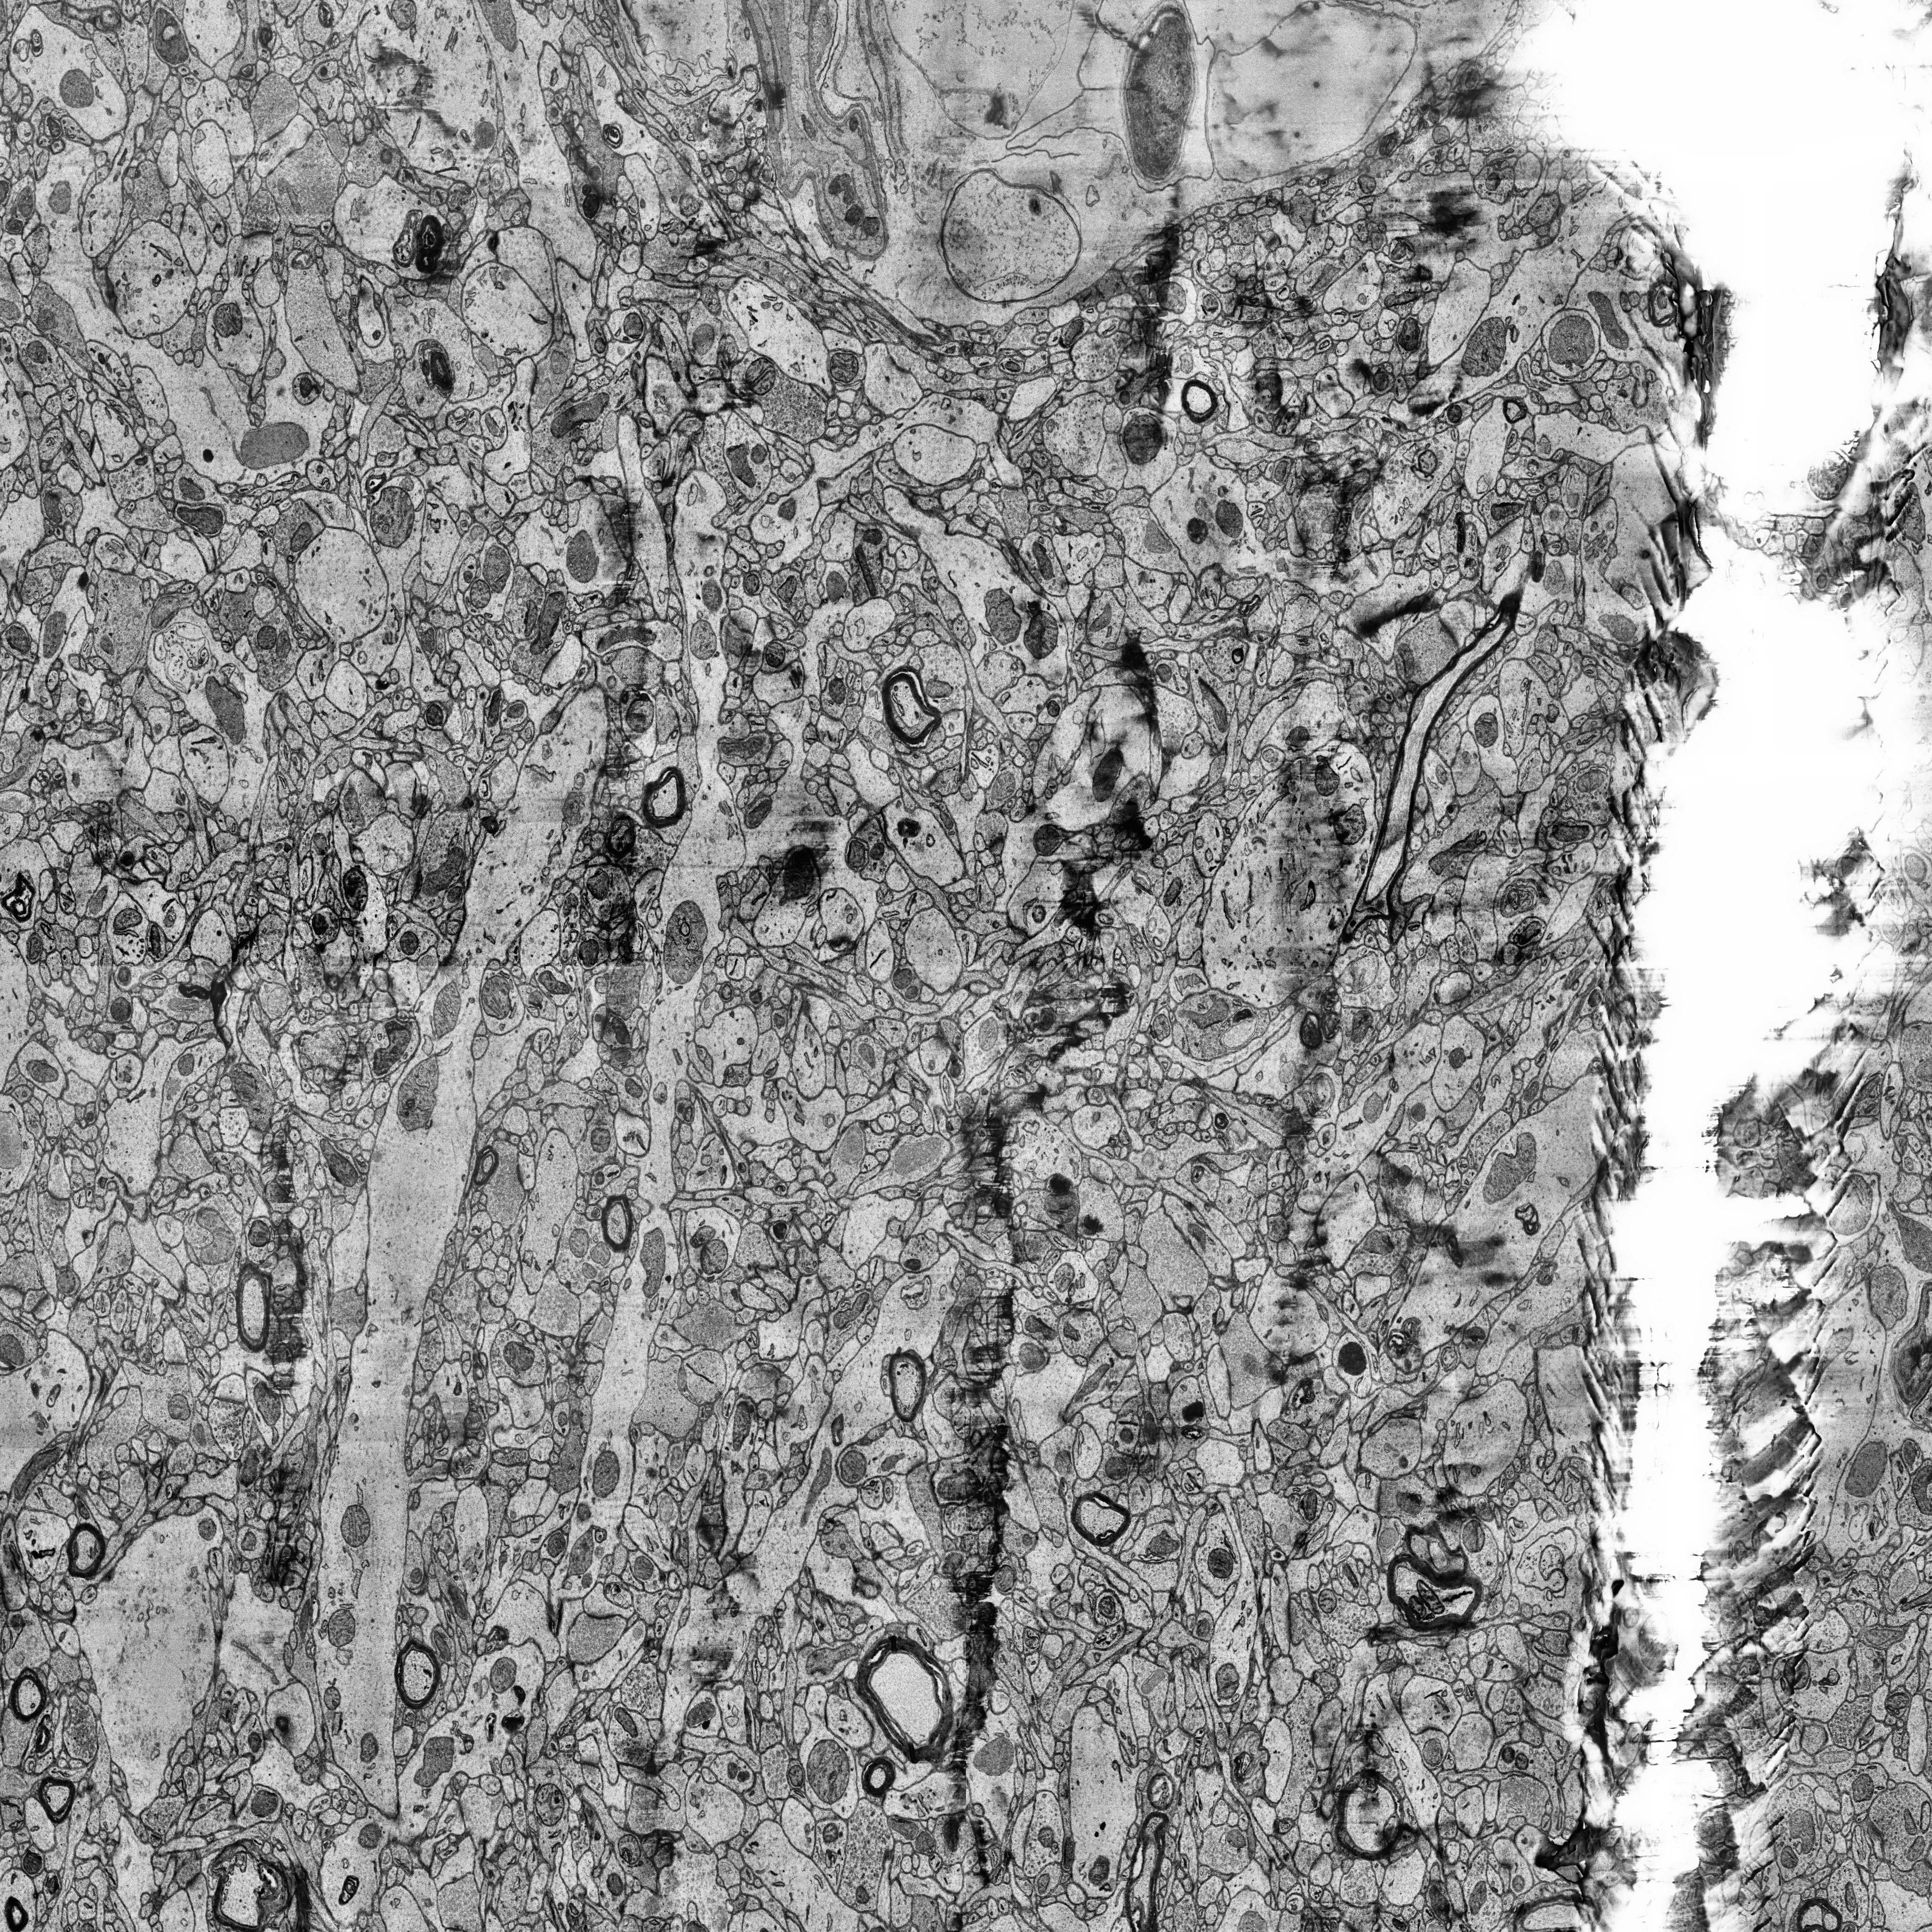
Electron microscopy slice of human cortex tissue
Slice depth (z): 67
Mitochondria instances in slice: 455